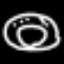
Label: donut